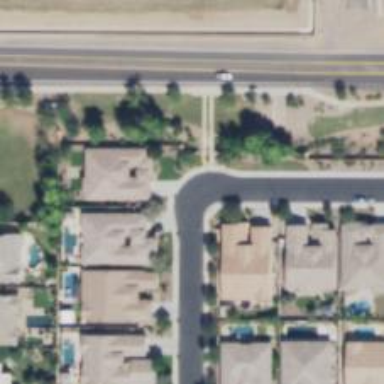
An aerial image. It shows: Residential road with asphalt surface.